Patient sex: M
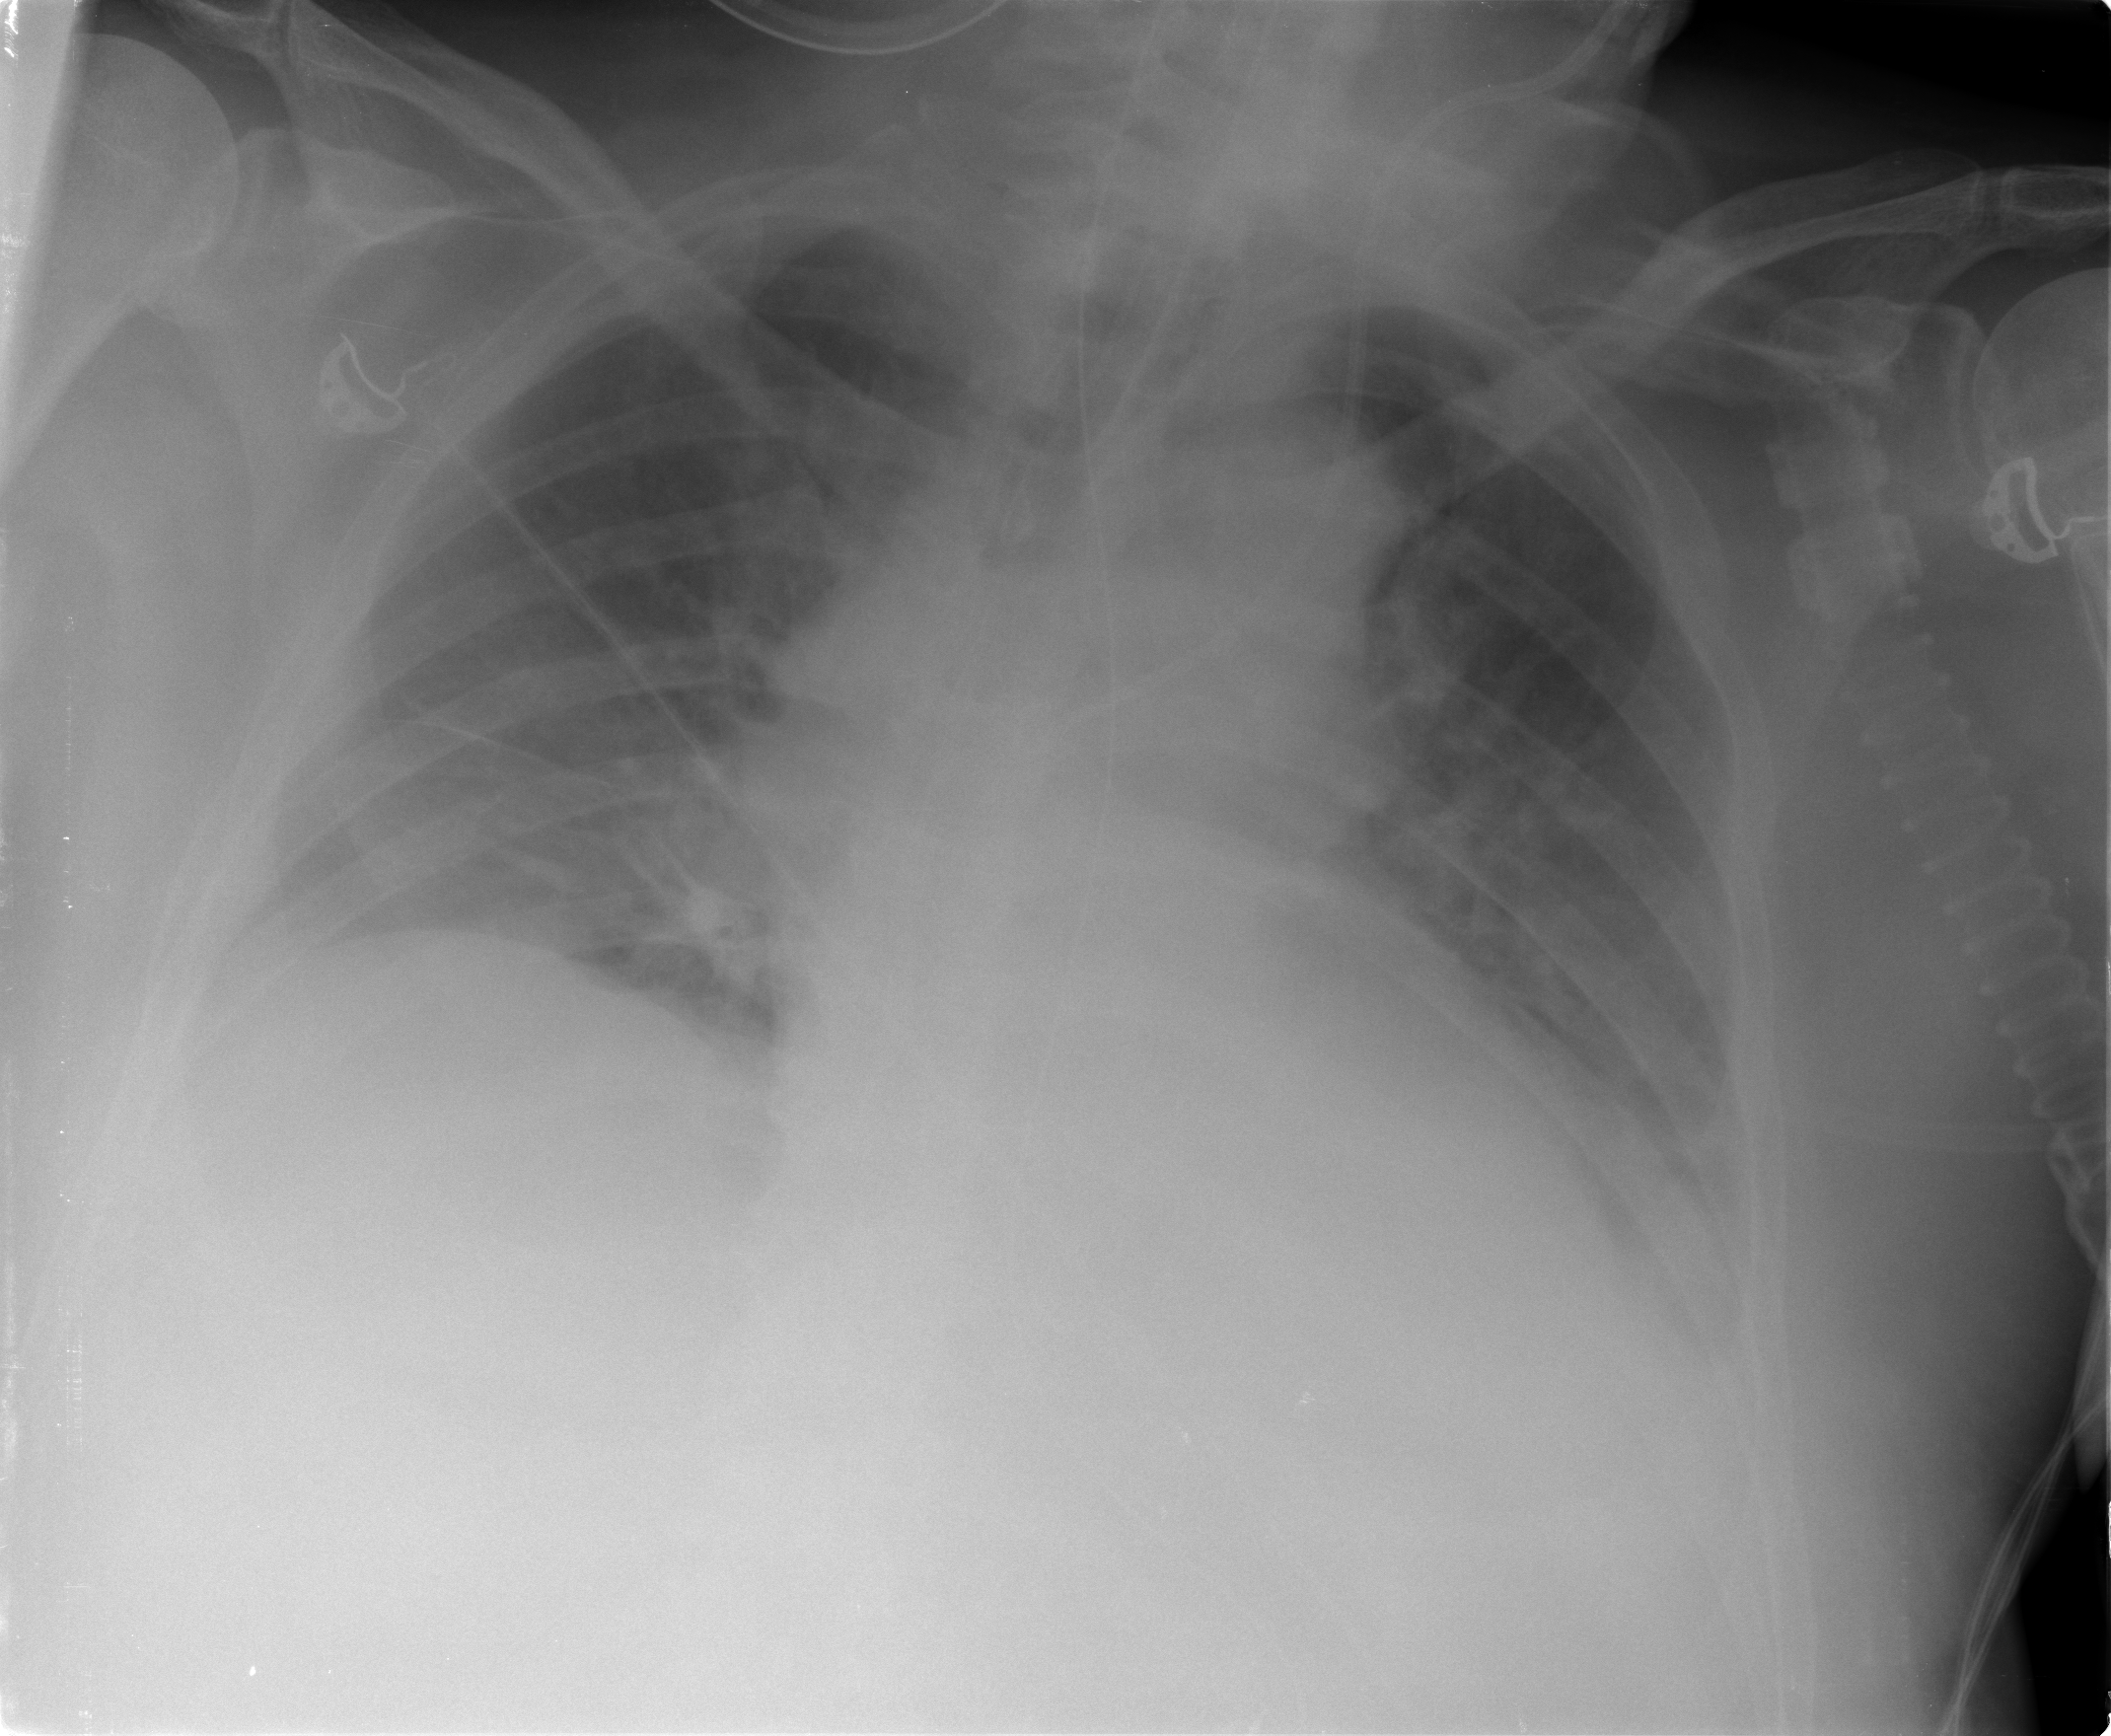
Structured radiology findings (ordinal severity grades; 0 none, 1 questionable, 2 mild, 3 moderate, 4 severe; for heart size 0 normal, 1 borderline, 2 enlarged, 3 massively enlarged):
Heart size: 0
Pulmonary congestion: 2
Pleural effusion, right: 2
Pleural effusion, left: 2
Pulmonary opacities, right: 1
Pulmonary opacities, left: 1
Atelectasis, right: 2
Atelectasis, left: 2